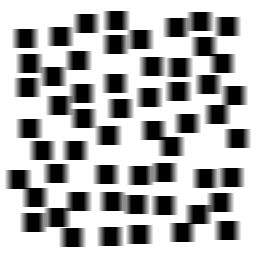
Squares: 56
Triangles: 0
Stars: 0
Total shapes: 56